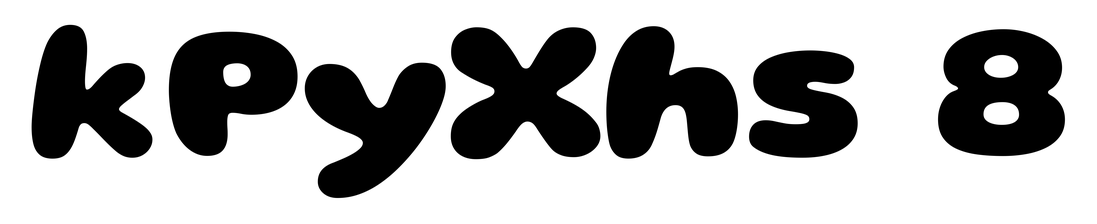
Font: Gluten_ExtraBold